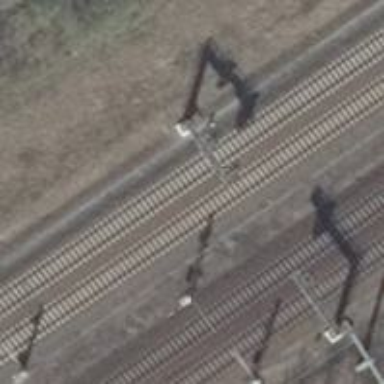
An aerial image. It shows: Railway signal.